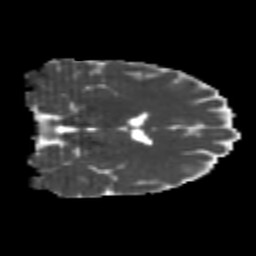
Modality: MD
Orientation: coronal
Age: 22
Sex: female
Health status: healthy
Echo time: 0.074 s